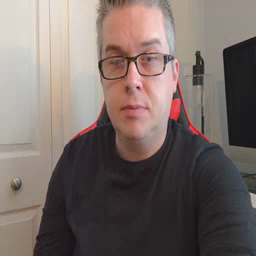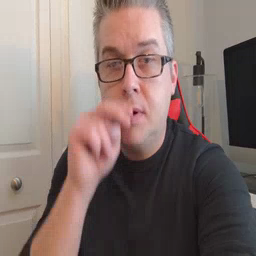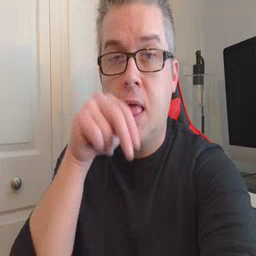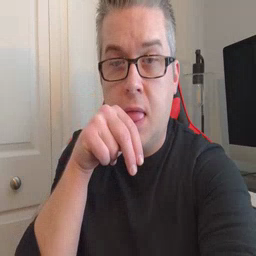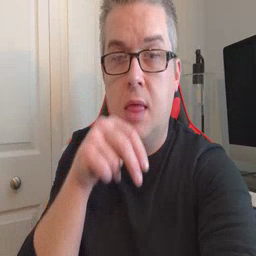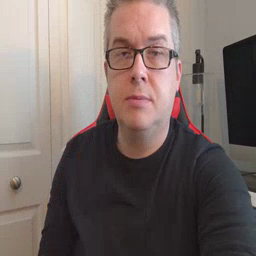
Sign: tongue